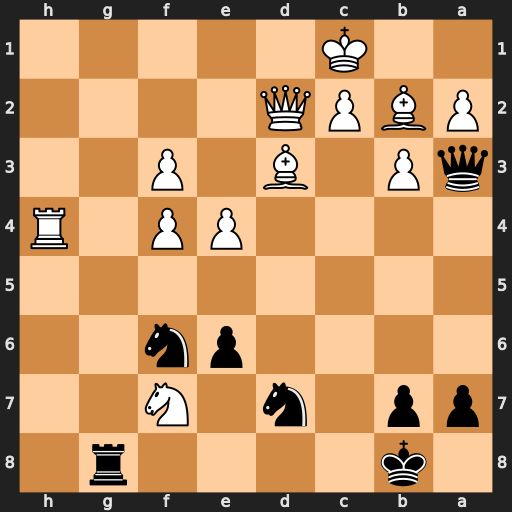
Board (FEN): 1k4r1/pp1n1N2/4pn2/8/4PP1R/qP1B1P2/PBPQ4/2K5
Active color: b
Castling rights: -
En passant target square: -
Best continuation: Rg1+ Qd1 Rxd1+ Kxd1 Qxb2